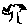
Label: tree